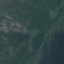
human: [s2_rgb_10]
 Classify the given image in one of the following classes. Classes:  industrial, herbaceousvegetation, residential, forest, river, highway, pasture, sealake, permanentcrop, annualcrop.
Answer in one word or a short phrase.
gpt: HerbaceousVegetation